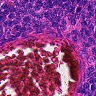
Metastatic tissue present: no